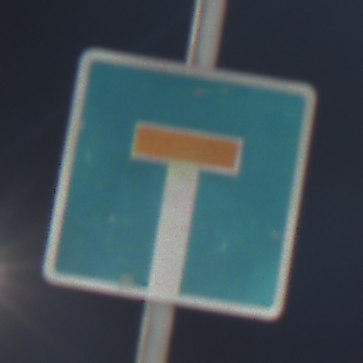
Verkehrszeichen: Sackgasse
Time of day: Night
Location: Outdoor (Urban)
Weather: PartlyCloudy
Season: NotSpecified
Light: Artificial